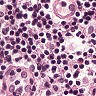
Metastatic tissue present: no